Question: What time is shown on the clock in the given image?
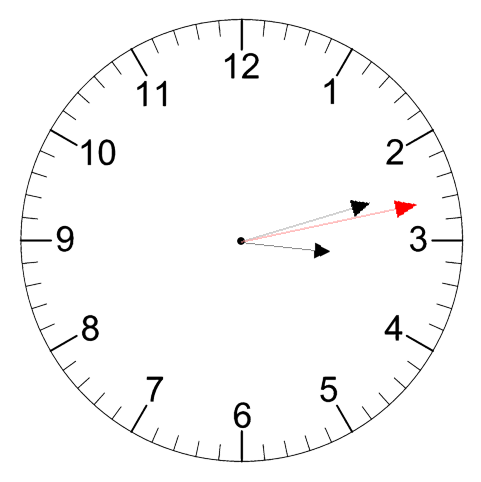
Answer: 03:12:13